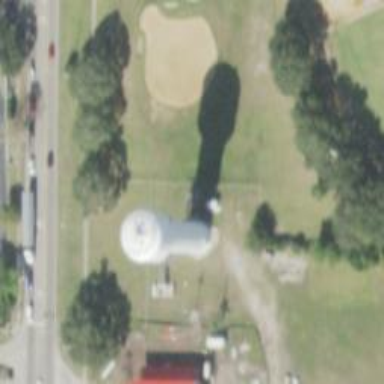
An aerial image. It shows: Water tower that is man-made.